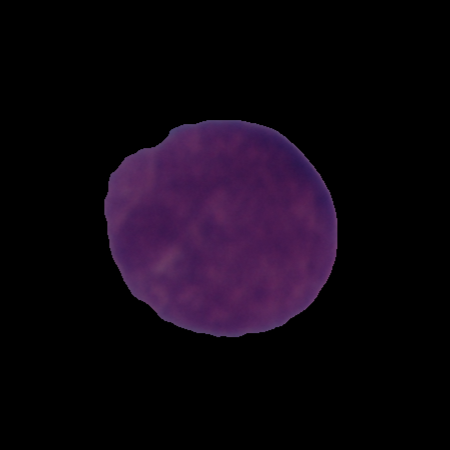
Label: cancer